Aerial crown-view tile of a tropical tree (Barro Colorado Island, Panama), acquired 20240611:
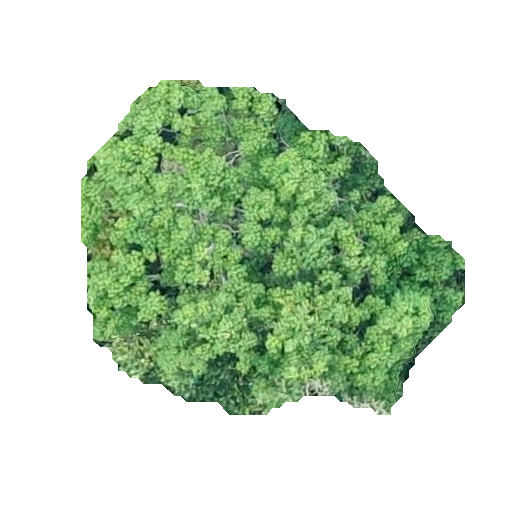
Species: Ceiba pentandra
GBIF accepted scientific name: Ceiba pentandra
Crown area: 146.646 m²